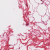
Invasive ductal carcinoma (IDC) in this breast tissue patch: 0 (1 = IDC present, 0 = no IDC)